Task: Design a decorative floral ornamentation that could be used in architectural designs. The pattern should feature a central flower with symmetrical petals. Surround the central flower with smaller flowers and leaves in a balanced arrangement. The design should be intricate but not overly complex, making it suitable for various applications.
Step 71:
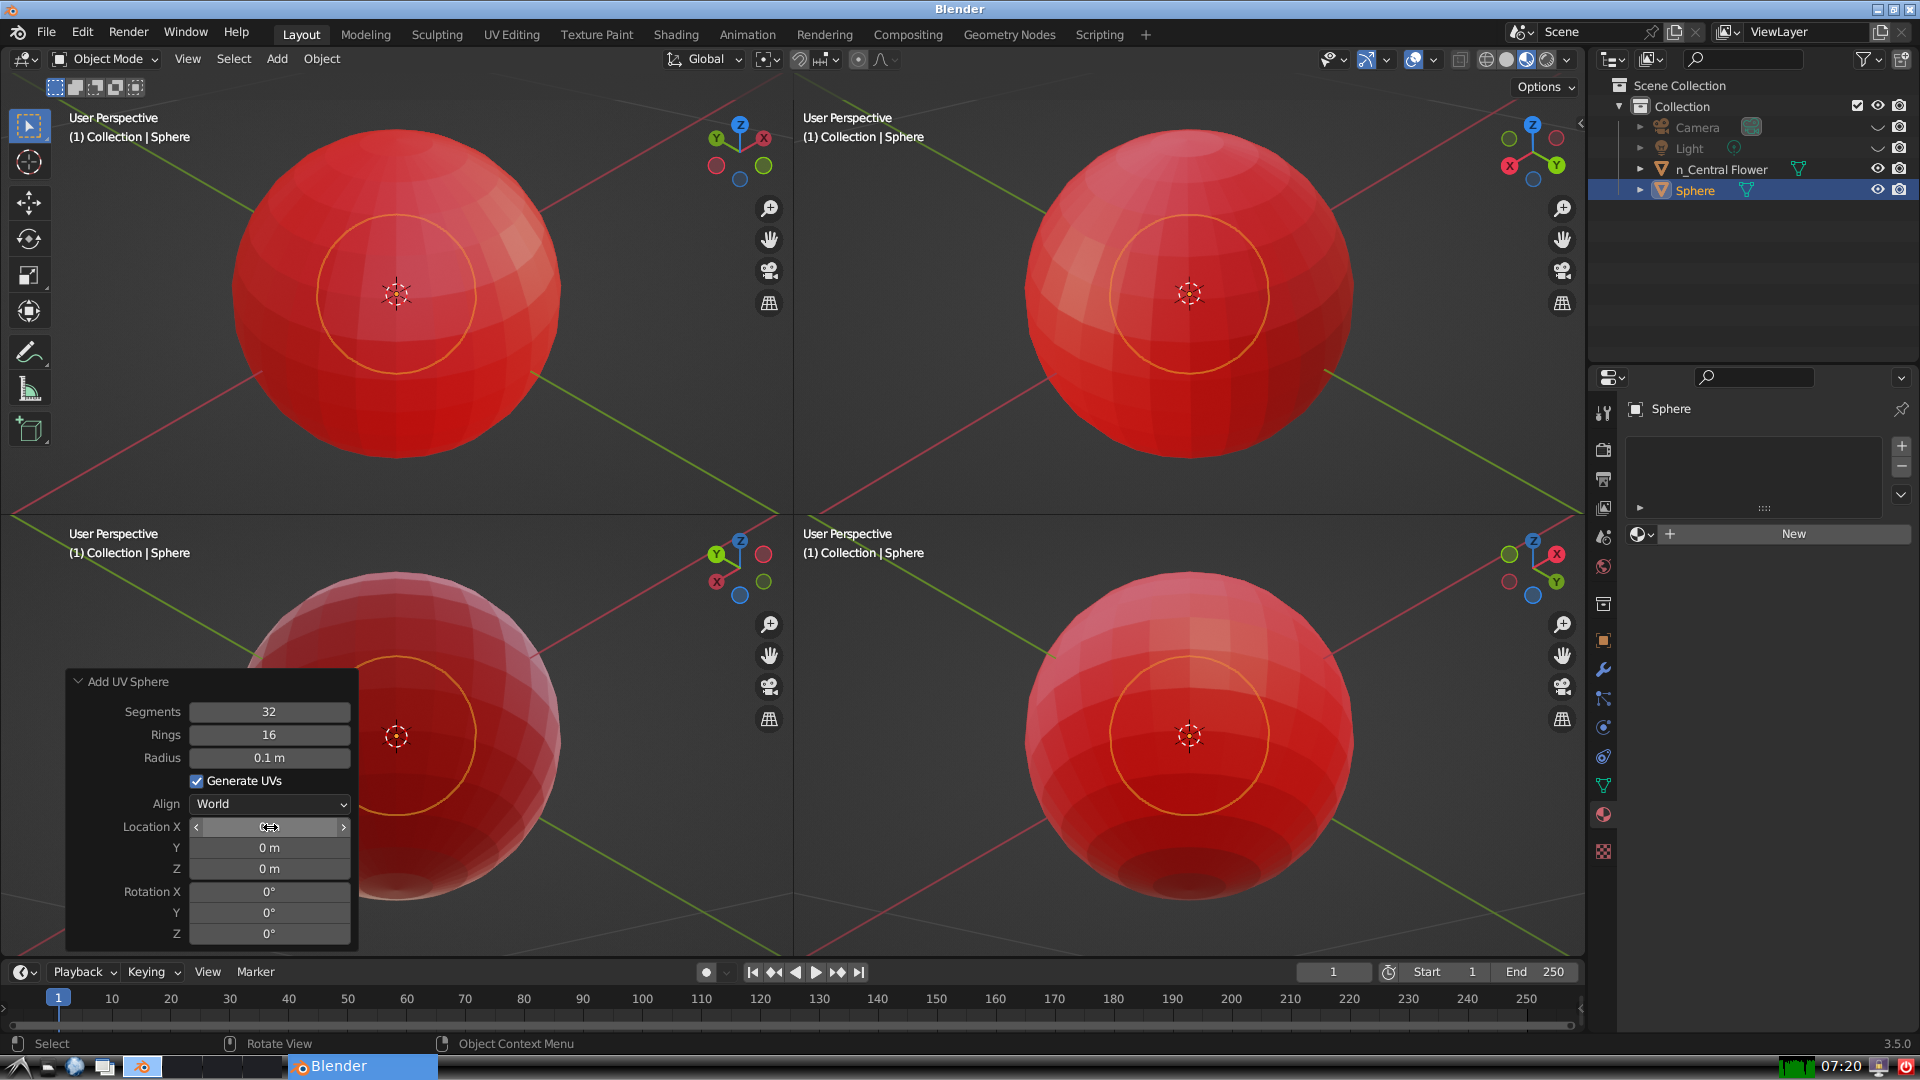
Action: click: no